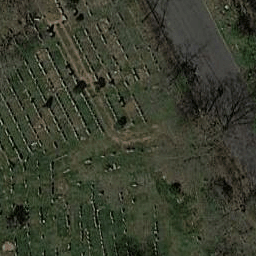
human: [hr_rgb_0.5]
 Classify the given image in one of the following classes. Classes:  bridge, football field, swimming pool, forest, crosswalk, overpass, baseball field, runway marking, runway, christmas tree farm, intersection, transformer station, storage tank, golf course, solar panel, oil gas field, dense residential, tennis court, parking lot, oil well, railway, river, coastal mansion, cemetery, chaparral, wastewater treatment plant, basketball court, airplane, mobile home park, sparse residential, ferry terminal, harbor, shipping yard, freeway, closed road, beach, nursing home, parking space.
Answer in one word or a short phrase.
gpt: cemetery